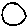
Label: circle